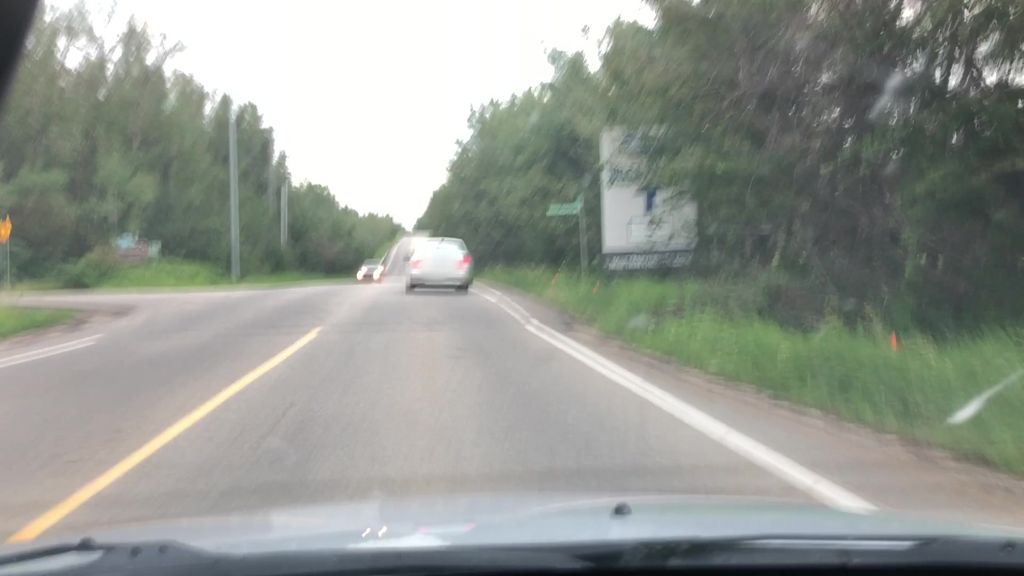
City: edmonton